The image is the raw time-domain waveform of a rolling-element bearing's vibration signal. Diagnose the bearing from this image, choosing from: normal, inner_race, outer_race, ball.
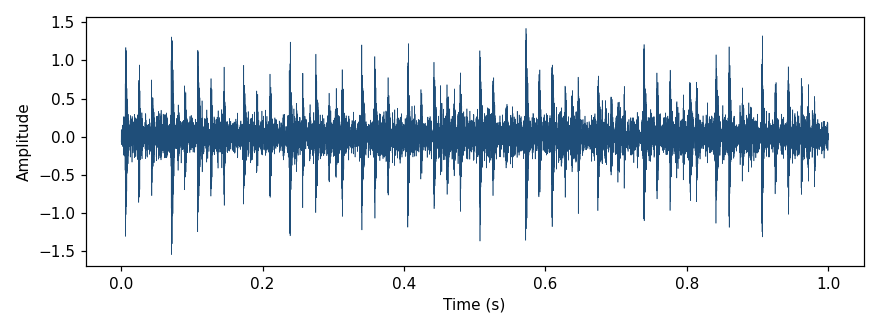
Answer: outer_race